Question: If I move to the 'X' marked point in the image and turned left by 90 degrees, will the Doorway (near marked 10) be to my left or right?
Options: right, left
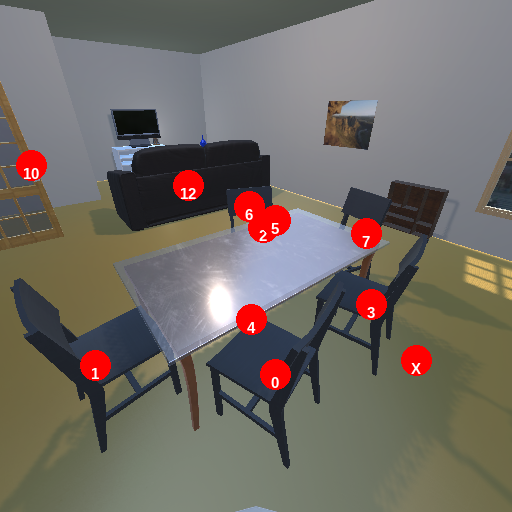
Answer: right